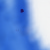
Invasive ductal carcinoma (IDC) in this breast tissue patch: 0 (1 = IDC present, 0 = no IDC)